Question: I have a UITableView that displays contacts from AddressBook. I have the multi-selection editing style enabled. When I present the tableView, it works as intended. The user taps a row and the red checkmark to the left side of the cell fills in. Great.
I save these selections in an array property on the presenting view controller. When I show my table again, I would like for these cells to remain selected (i.e., not blue highlighted, just with the red check mark still filled in). In cellForRowAtIndexPath: I get the object for the cell at that index path, test whether the presenting view controller's array contains that object, and if so '[cell setSelected:YES];'
It seems to me that this should result in the same selected appearance as when the user touches a cell (just the red check mark). Instead, the red check does fill in but also the cell highlights blue momentarily and the text turns white permanently, creating the impression that the contact's name has disappeared. I'm happy to post code if it's helpful but this seems like maybe just a quirk of UITableView that someone might be familiar with?
EDIT: This image shows the kind of checkmarks that I have (and want). I can't piece together though why when I call [cell setSelected:YES]; it behaves differently than it does in response to a touch. What you're looking at here is after I call [cell setSelected:YES];. And it looks almost how I want but the names have disappeeared. And I don't want the cell to highlight when the list appears.

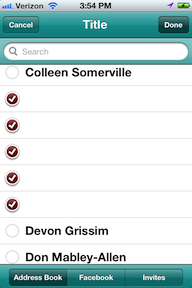
Answer: This is resolved. In think I was making problems for myself by trying to setSelected in cellForRowAtIndexPath. Maybe the table view's reusing of the cells was making it act crazy?
The solution for getting the cells to select correctly between presentations of the multi-selection style table was to store the selected indexes at viewWillDisappear. I gave the presenting view controller a property 'NSArray *selectedIndexes', and in viewWillDisappear called
'[self.presentingViewController setSelectedIndexes:[myTableView indexPathsForSelectedRows]];'
Then in viewWillAppear, I put that array into an ivar, iterated through it and called '[myTableView selectRowForIndexPath:[selectedIndexes objectAtIndex:i] animated:YES];'
That did the trick. Thanks to user523234 for the comment. Helped get me thinking on the right track.